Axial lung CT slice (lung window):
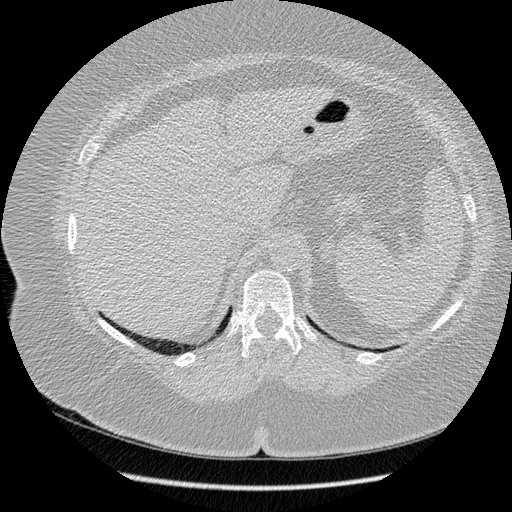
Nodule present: no